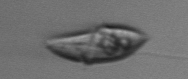
Label: Gyrodinium